Question: I am trying to fill out the content section with a div that is 100% the of it but the height of the content section seems to be 0. I have tried numerous times to get it working but noting seems to work. My app relies on the profile_container taking up 100% of the available height as the items inside the profile_container are scaled as percentages of it.
Here is the HTML
'''
<div data-theme="a" data-role="page" id="home">
<div data-position="fixed" data-role="header">
<h1>Game On</h1>
</div>
<div data-role="content" data-transition="slide">
<div id="profile_container">
</div>
</div>
<div data-role="footer" data-position="fixed">
<div data-role="navbar" >
<ul >
<li><a href="#home" id="home" data-icon="home">Home</a></li>
<li><a href="#create" id="create" data-icon="plus">Create</a></li>
<li><a href="#events" id="events" data-icon="bullets">Events</a></li>
<li ><a href="#nearby" id="nearby" data-icon="search">Nearby</a></li>
</ul>
</div> <!-- /navbar -->
</div>
</div>
'''
Here is the CSS
'''
#profile_container{
height:100%;
width:80%;
margin-left:auto;
margin-right:auto;
border:solid 1px;
}
'''
And here is a picture of what is happening

Can anybody help me out?
Fiddle: <URL>
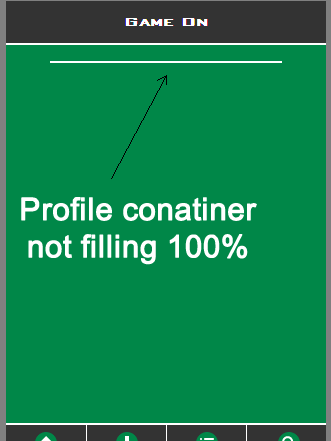
Answer: Getting 100% height is done by adding :
'''
html, body{height:100%;}
#profile_container{
min-height:100%;
width:80%;
margin-left:auto;
margin-right:auto;
border:solid 1px;
}
'''
Edit:
Check the links for more information please.
<URL>
<URL>